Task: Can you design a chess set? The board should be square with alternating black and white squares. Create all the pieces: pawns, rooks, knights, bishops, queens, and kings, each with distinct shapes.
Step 2895:
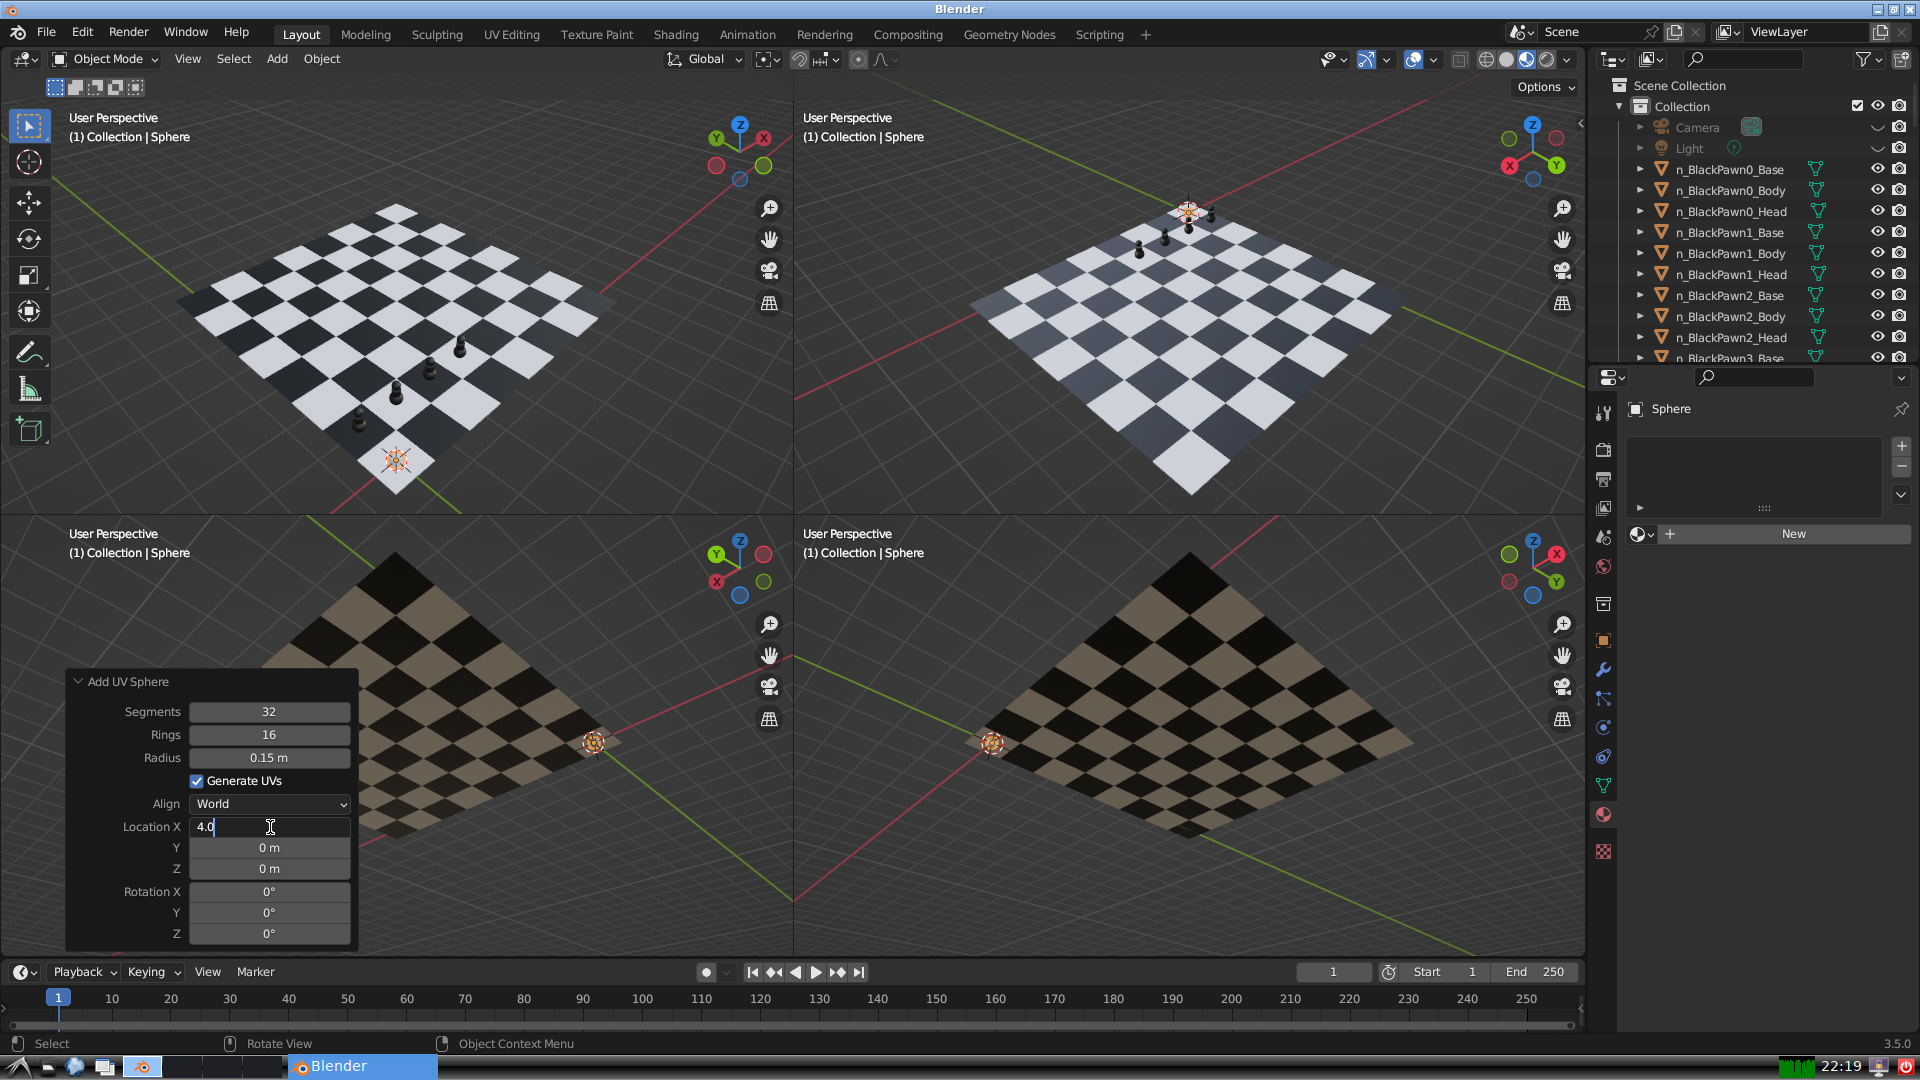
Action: {"key_press": ['Return']}